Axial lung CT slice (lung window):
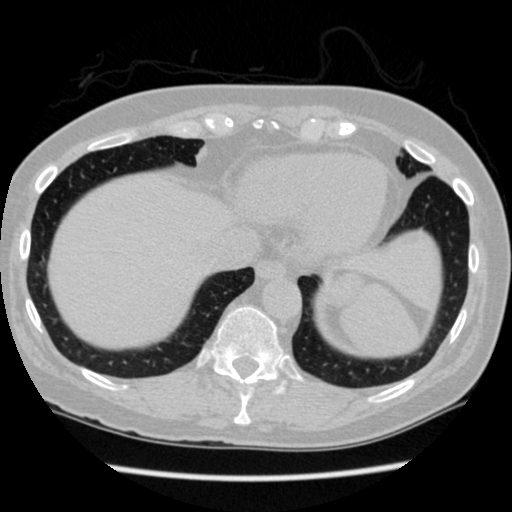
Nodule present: no